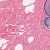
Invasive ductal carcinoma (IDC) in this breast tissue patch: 0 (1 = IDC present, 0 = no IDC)